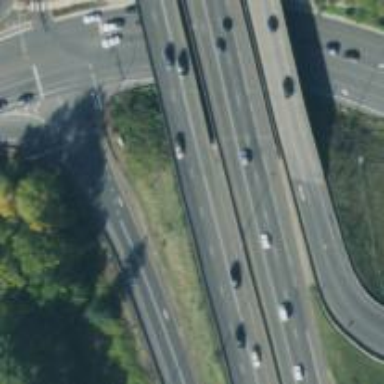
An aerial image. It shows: Motorway.